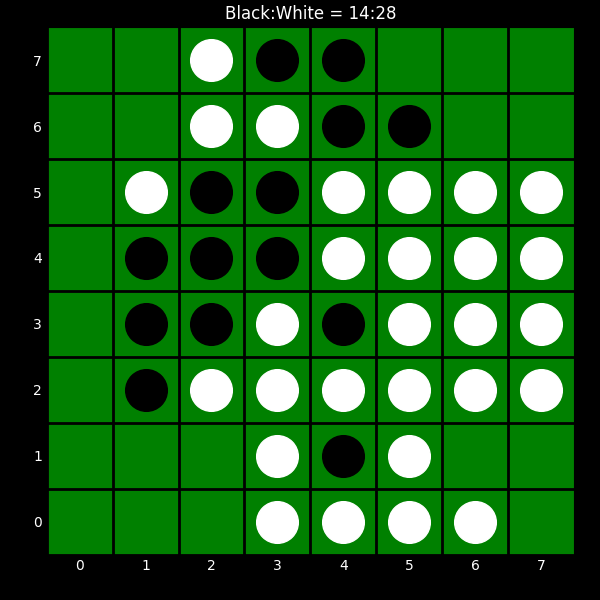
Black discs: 14
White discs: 28